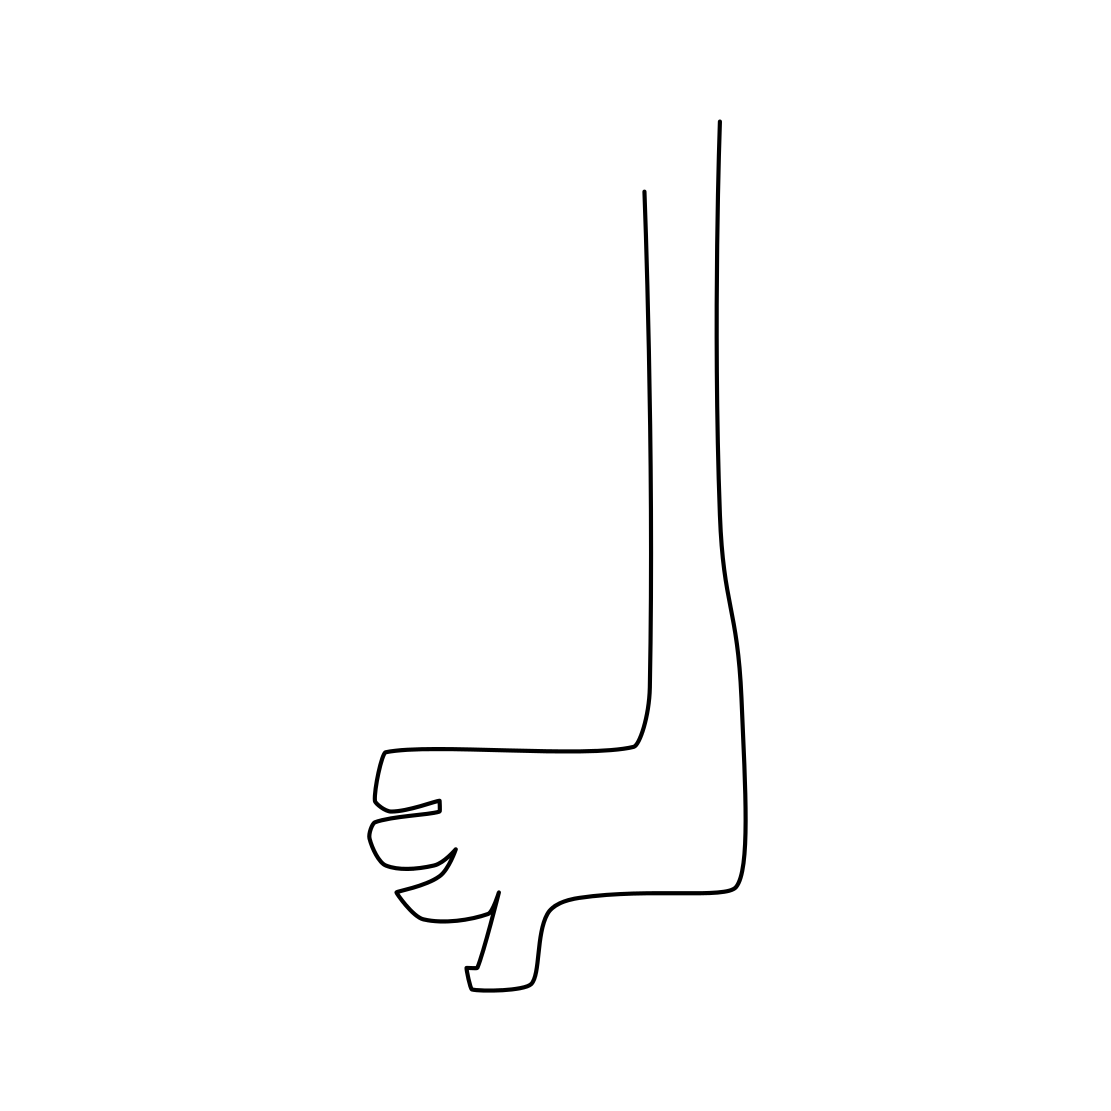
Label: foot